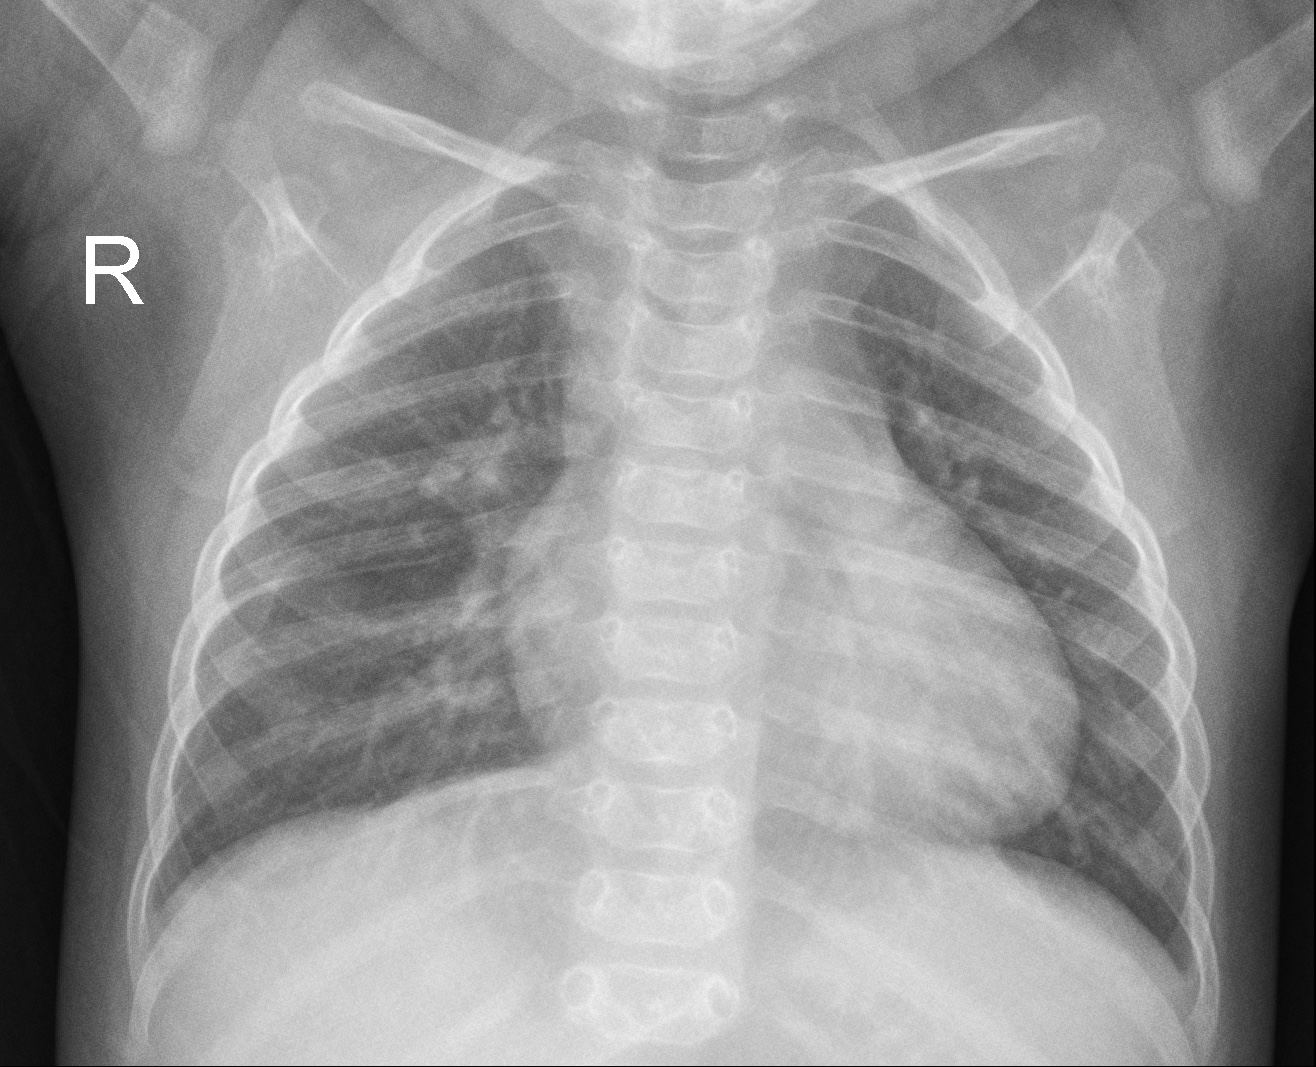
Diagnosis: NORMAL